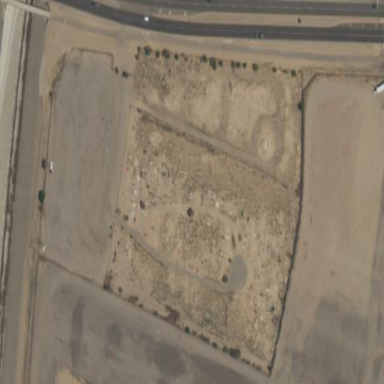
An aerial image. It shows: Cemetery.